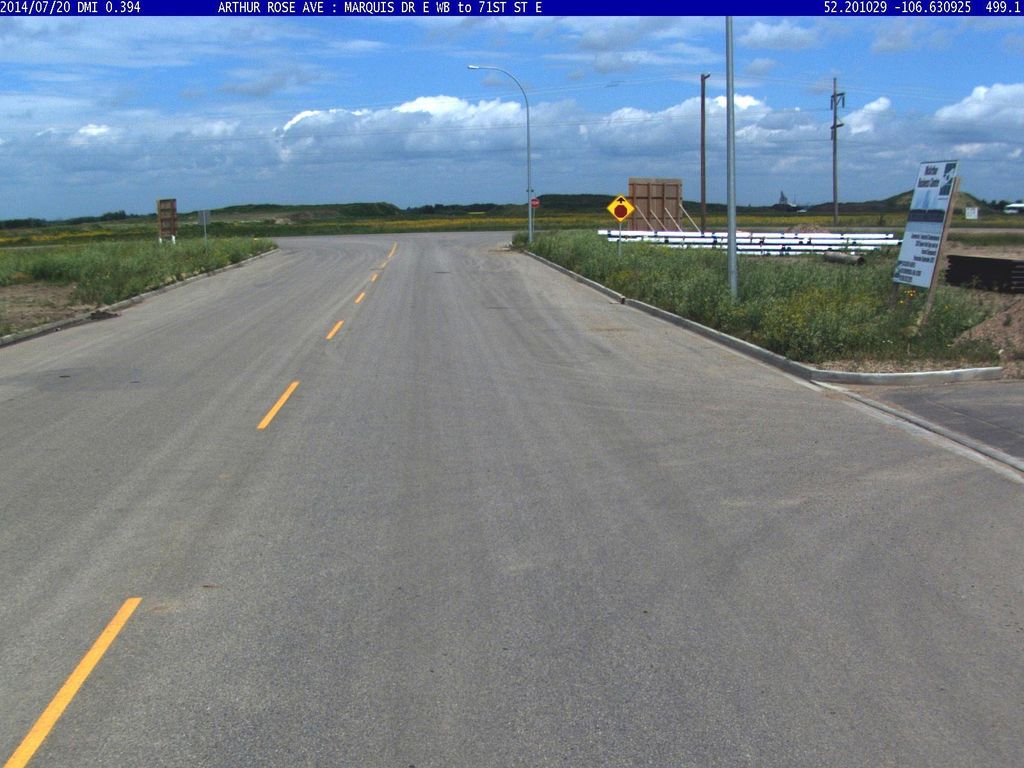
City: saskatoon